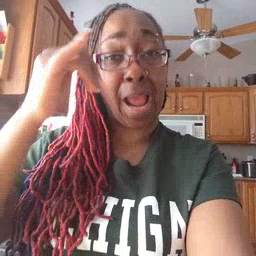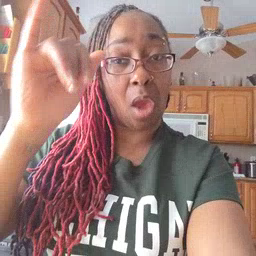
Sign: cow